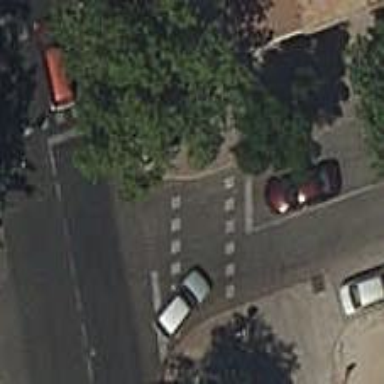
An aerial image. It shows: Crossing with traffic signals.